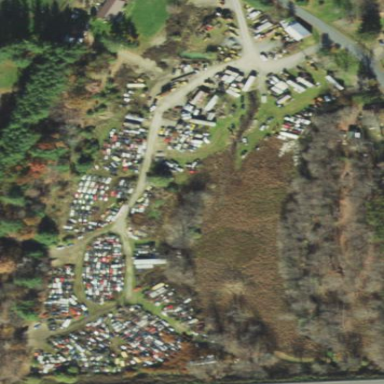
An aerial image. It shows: Industrial area designated as scrap yard.